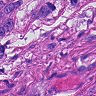
Metastatic tissue present: yes